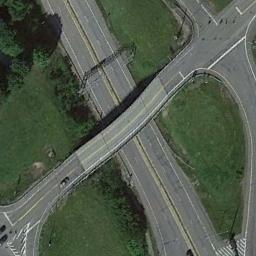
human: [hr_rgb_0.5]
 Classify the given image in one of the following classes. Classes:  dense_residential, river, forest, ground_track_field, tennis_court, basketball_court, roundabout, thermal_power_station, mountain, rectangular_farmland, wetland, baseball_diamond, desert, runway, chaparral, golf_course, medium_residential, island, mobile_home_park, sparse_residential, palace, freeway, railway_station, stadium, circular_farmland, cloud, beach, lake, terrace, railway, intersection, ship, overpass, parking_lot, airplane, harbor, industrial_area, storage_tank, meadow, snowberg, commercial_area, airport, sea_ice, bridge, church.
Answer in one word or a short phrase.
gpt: overpass